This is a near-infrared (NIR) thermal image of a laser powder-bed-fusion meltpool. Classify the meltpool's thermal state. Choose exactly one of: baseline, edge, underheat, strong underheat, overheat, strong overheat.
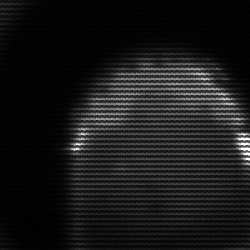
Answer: edge